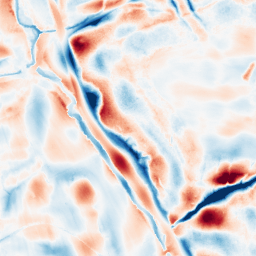
Category: wavelet
Decomposition family: wavelet_biorthogonal
Decomposition parameters: wavelet: bior5.5
level: 5
Upsampling method: bspline
Upsampling parameters: scale: 8
Upsampling scale: 8